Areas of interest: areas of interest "Chongqing Electronic Engineering Vocational College Five-a-Side Football Field"
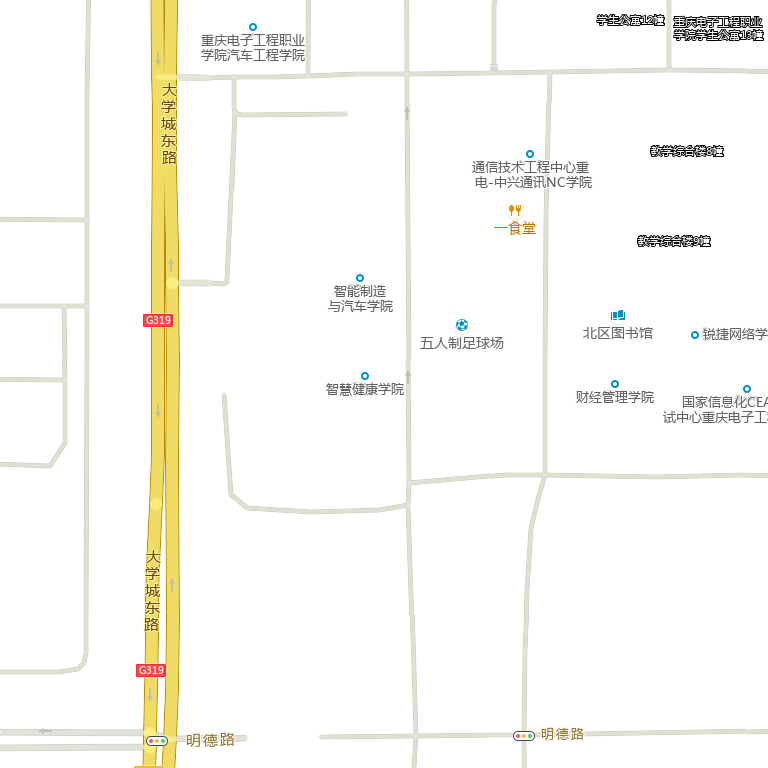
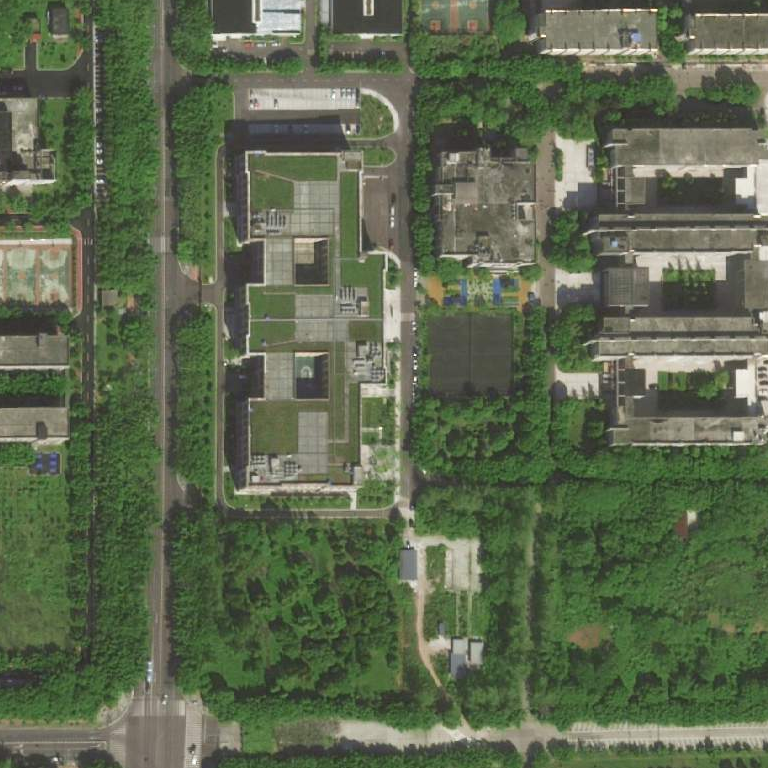